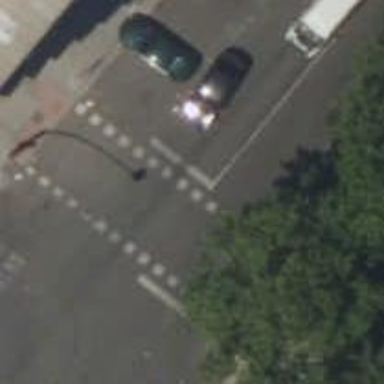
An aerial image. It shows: Road crossing with traffic signals.